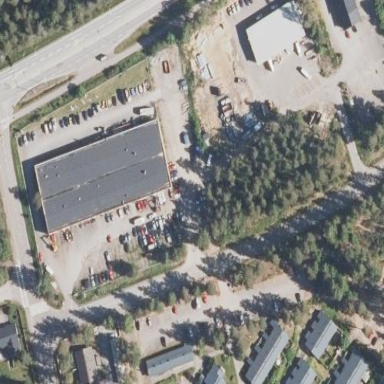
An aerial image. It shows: Industrial building.